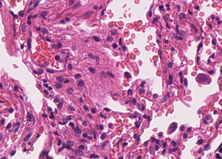
Tumor epithelial tissue: no
Tumor-associated stroma tissue: no
Normal tissue: yes